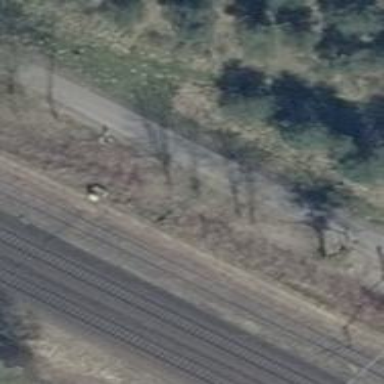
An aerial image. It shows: Railway switch.